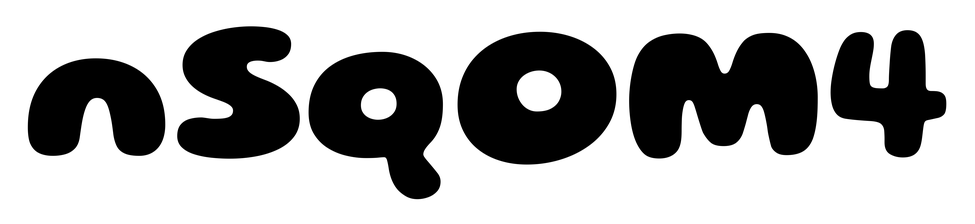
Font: Gluten_ExtraBold